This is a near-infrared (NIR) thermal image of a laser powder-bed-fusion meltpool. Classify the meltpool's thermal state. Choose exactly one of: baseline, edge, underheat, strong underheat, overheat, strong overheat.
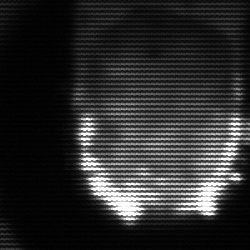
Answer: baseline